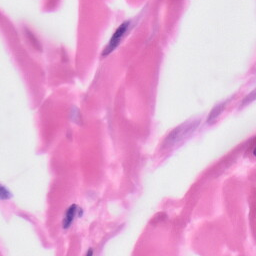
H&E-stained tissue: Skin